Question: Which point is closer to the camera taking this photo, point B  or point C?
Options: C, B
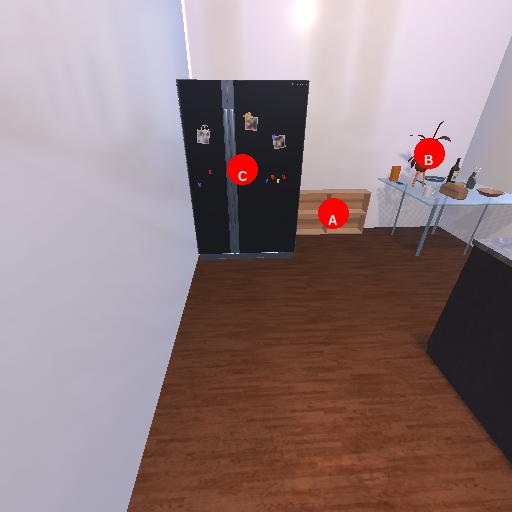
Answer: C